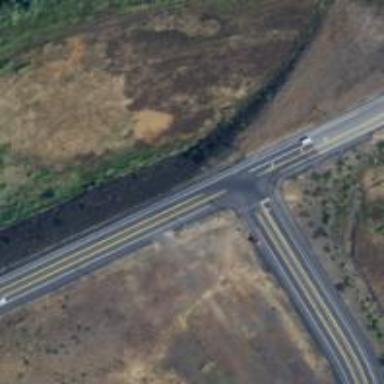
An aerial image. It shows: Trunk link highway.